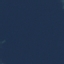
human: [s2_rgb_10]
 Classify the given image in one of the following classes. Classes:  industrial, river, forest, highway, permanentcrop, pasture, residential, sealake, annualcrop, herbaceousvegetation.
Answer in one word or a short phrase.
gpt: SeaLake